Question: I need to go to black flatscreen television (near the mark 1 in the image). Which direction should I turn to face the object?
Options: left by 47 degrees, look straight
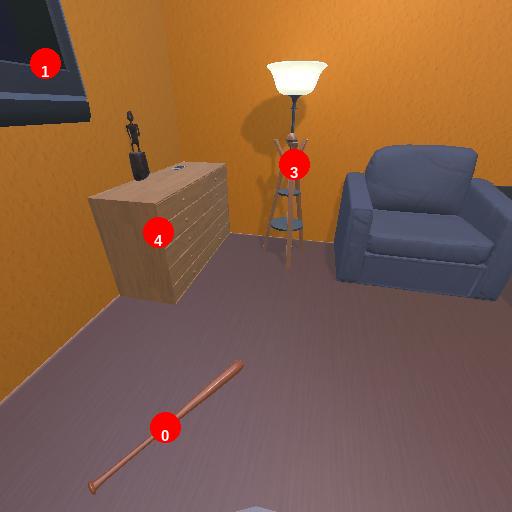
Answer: left by 47 degrees